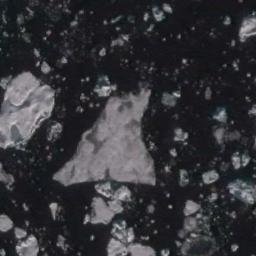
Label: sea_ice